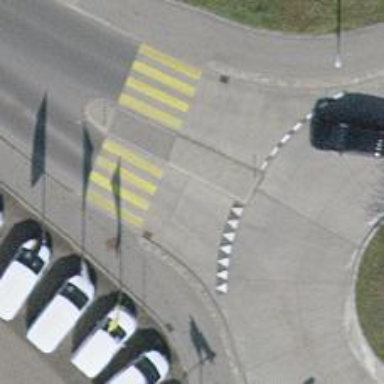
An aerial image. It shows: Marked road crossing with pedestrian island.